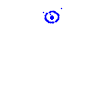
Particle: kaon